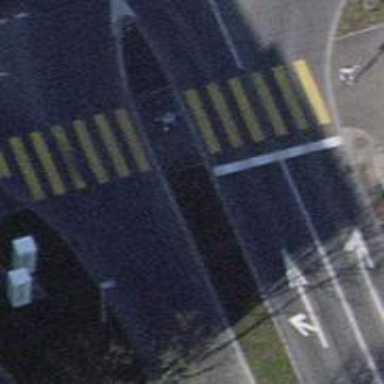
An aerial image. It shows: Road crossing with traffic signals and central island.